Question: HI and sorry for my english in beginning.
So I have tables like this
'''
--
-- Table structure for table 'peoples'
--
CREATE TABLE IF NOT EXISTS 'peoples' (
'id_people' int(11) NOT NULL,
'name' varchar(45) DEFAULT NULL
) ENGINE=InnoDB DEFAULT CHARSET=latin1 AUTO_INCREMENT=2 ;
--
-- Dumping data for table 'peoples'
--
INSERT INTO 'peoples' ('id_people', 'name') VALUES
(1, 'Igor');
-- --------------------------------------------------------
--
-- Table structure for table 'peoples_skills'
--
CREATE TABLE IF NOT EXISTS 'peoples_skills' (
'id_people' int(11) DEFAULT NULL,
'id_skill' int(11) DEFAULT NULL
) ENGINE=InnoDB DEFAULT CHARSET=latin1;
--
-- Dumping data for table 'peoples_skills'
--
INSERT INTO 'peoples_skills' ('id_people', 'id_skill') VALUES
(1, 1),
(1, 2),
(1, 3);
-- --------------------------------------------------------
--
-- Table structure for table 'skills'
--
CREATE TABLE IF NOT EXISTS 'skills' (
'id_skills' int(11) NOT NULL,
'name' varchar(45) DEFAULT NULL
) ENGINE=InnoDB DEFAULT CHARSET=latin1 AUTO_INCREMENT=5 ;
--
-- Dumping data for table 'skills'
--
INSERT INTO 'skills' ('id_skills', 'name') VALUES
(1, 'Analytical'),
(2, 'Accuracy'),
(3, 'Coaching'),
(4, 'Decision making ');
-- --------------------------------------------------------
--
-- Table structure for table 'weapons'
--
CREATE TABLE IF NOT EXISTS 'weapons' (
'id_weapon' int(11) NOT NULL,
'name' varchar(45) DEFAULT NULL
) ENGINE=InnoDB DEFAULT CHARSET=latin1 AUTO_INCREMENT=3 ;
--
-- Dumping data for table 'weapons'
--
INSERT INTO 'weapons' ('id_weapon', 'name') VALUES
(1, 'weapon 1'),
(2, 'weapon 2');
-- --------------------------------------------------------
--
-- Table structure for table 'weapons_skills'
--
CREATE TABLE IF NOT EXISTS 'weapons_skills' (
'id_weapon' int(11) DEFAULT NULL,
'id_skill' int(11) DEFAULT NULL COMMENT '// skill required to use reapon'
) ENGINE=InnoDB DEFAULT CHARSET=latin1;
--
-- Dumping data for table 'weapons_skills'
--
INSERT INTO 'weapons_skills' ('id_weapon', 'id_skill') VALUES
(1, 1),
(2, 1),
(2, 3);
--
-- Indexes for dumped tables
--
--
-- Indexes for table 'peoples'
--
ALTER TABLE 'peoples'
ADD PRIMARY KEY ('id_people');
--
-- Indexes for table 'peoples_skills'
--
ALTER TABLE 'peoples_skills'
ADD KEY 'peoples_skills-id_people_idx' ('id_people'), ADD KEY 'peoples_skills-id_skil_idx' ('id_skill');
--
-- Indexes for table 'skills'
--
ALTER TABLE 'skills'
ADD PRIMARY KEY ('id_skills');
--
-- Indexes for table 'weapons'
--
ALTER TABLE 'weapons'
ADD PRIMARY KEY ('id_weapon');
--
-- Indexes for table 'weapons_skills'
--
ALTER TABLE 'weapons_skills'
ADD KEY 'weapons_skills-id_skill_idx' ('id_skill'), ADD KEY 'weapons_skills-id_weapon' ('id_weapon');
--
-- AUTO_INCREMENT for dumped tables
--
--
-- AUTO_INCREMENT for table 'peoples'
--
ALTER TABLE 'peoples'
MODIFY 'id_people' int(11) NOT NULL AUTO_INCREMENT,AUTO_INCREMENT=2;
--
-- AUTO_INCREMENT for table 'skills'
--
ALTER TABLE 'skills'
MODIFY 'id_skills' int(11) NOT NULL AUTO_INCREMENT,AUTO_INCREMENT=5;
--
-- AUTO_INCREMENT for table 'weapons'
--
ALTER TABLE 'weapons'
MODIFY 'id_weapon' int(11) NOT NULL AUTO_INCREMENT,AUTO_INCREMENT=3;
--
-- Constraints for dumped tables
--
--
-- Constraints for table 'peoples_skills'
--
ALTER TABLE 'peoples_skills'
ADD CONSTRAINT 'peoples_skills-id_people' FOREIGN KEY ('id_people') REFERENCES 'peoples' ('id_people') ON DELETE NO ACTION ON UPDATE NO ACTION,
ADD CONSTRAINT 'peoples_skills-id_skil' FOREIGN KEY ('id_skill') REFERENCES 'skills' ('id_skills') ON DELETE NO ACTION ON UPDATE NO ACTION;
--
-- Constraints for table 'weapons_skills'
--
ALTER TABLE 'weapons_skills'
ADD CONSTRAINT 'weapons_skills-id_weapon' FOREIGN KEY ('id_weapon') REFERENCES 'weapons' ('id_weapon') ON DELETE NO ACTION ON UPDATE NO ACTION,
ADD CONSTRAINT 'weapons_skills-id_skill' FOREIGN KEY ('id_skill') REFERENCES 'skills' ('id_skills') ON DELETE NO ACTION ON UPDATE NO ACTION;
'''
You can see that I have tables Peoples, Weapons, Skills and linking table people_skills, weapons_skills (relations many to many), I need to find best matches weapon for people by checking matching skills if is possible in percentage, if weapon have all skills like people it will be 100%, no same skills it will be 0% etc, its possible to get it in some queries? or using PHP? I need to find good way, or another structure to database? but I need to have relations many to many

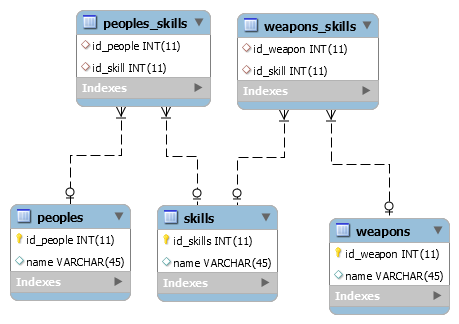
Answer: I think this will do the job:
'''
select
p.*, w.*,
COUNT(DISTINCT(ps.id_skill)) as total_skills,
SUM(IF(ws.id_skill=ps.id_skill, 1, 0)) as matching_skills,
SUM(IF(ws.id_skill=ps.id_skill, 1, 0)) / COUNT(DISTINCT(ps.id_skill)) * 100 as matching_percentage
from peoples_skills ps
CROSS JOIN weapons_skills ws
JOIN peoples p ON p.id_people=ps.id_people
JOIN weapons w ON w.id_weapon=ws.id_weapon
GROUP BY p.id_people,w.id_weapon
ORDER BY matching_percentage DESC
'''
'matching_percentage' is the value that you want. The results are ordered from the best match to the worst.